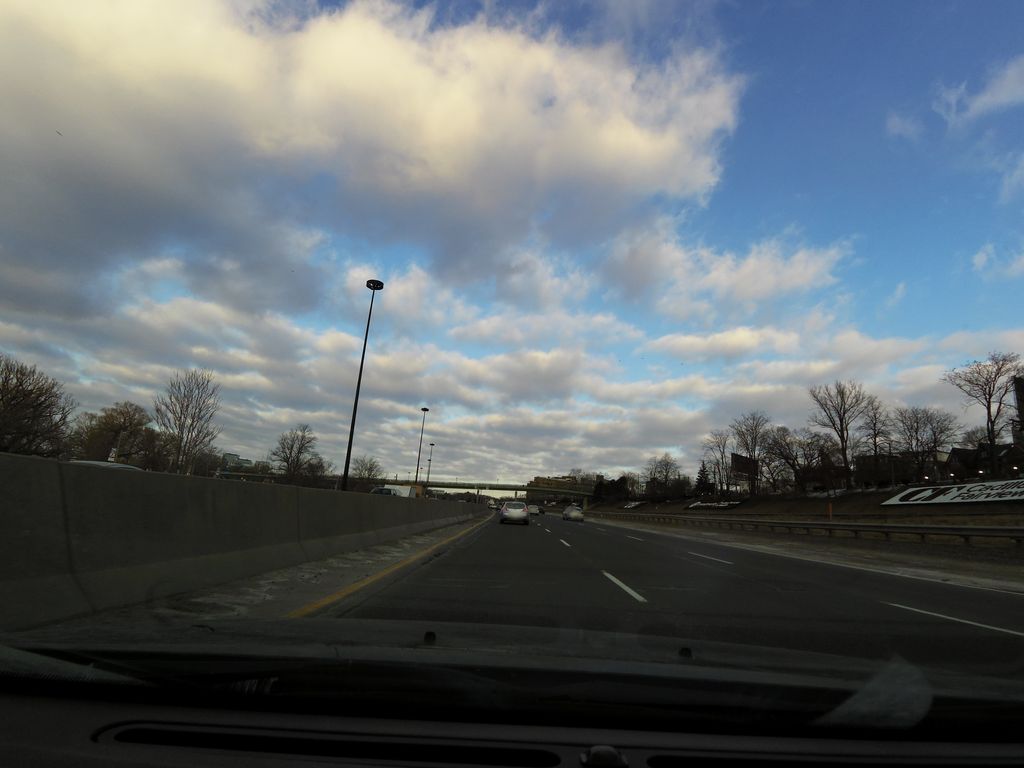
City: toronto